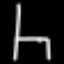
Label: chair